Question: On my Android 2.2.2 device the gallery looks really nice. What I would love to do in my own app is to press a button and then show a menu that looks like this:

Is this using any standard Android themes / styles? Does anybody know of an example code to have a menu like this?
Edit:
I figured out that one could mimic this menu with a Dialog. To simplify things I'm not using a ListView in this example, just a single TextView entry for the dialog:
'''
<LinearLayout xmlns:android="http://schemas.android.com/apk/res/android"
android:id="@+id/layout_root"
android:orientation="vertical"
android:layout_width="wrap_content"
android:layout_height="wrap_content"
>
<TextView android:id="@+id/text"
android:layout_width="wrap_content"
android:layout_height="fill_parent"
android:textColor="#FFF"
android:padding="10dp"
/>
</LinearLayout>
'''
Showing the dialog when I press a button:
'''
Dialog dialog = new Dialog(MyActivity.this);
dialog.requestWindowFeature(Window.FEATURE_NO_TITLE);
dialog.setContentView(R.layout.custom_dialog);
TextView text = (TextView) dialog.findViewById(R.id.text);
text.setText("Test option 1");
WindowManager.LayoutParams WMLP = dialog.getWindow().getAttributes();
WMLP.gravity = (Gravity.BOTTOM | Gravity.LEFT);
WMLP.x = 0;
WMLP.y = 0;
dialog.getWindow().setAttributes(WMLP);
dialog.show();
'''
This creates a dialog that comes close to the menu in the picture. I still have two problems, however:
1) How can I draw this little triangle at the bottom of the dialog, like it is done in the picture above?
2) The button that is supposed to open the dialog is positioned horizontally in the middle of the bottom button bar. So when I press it, the dialog should be displayed right above that button.
What I would like to do is this:
'''
WMLP.x = middleButton.getLeft() + (middleButton.getWidth() / 2) - dialog.getWindow().getDecorView().getPaddingLeft() - (WMLP.width / 2);
'''
The problem is, that WMLP.width is -2. I guess the reason is that the layout width is set to "wrap_content" (which is -2) and the actual width is not known at this moment.
So, how can I determine the width of the dialog so that I can position it concentrical over another view?
Update: I finally found a great source for a dialog like this:
<URL>
It's exactly what I wanted and I'm using it in my app now.
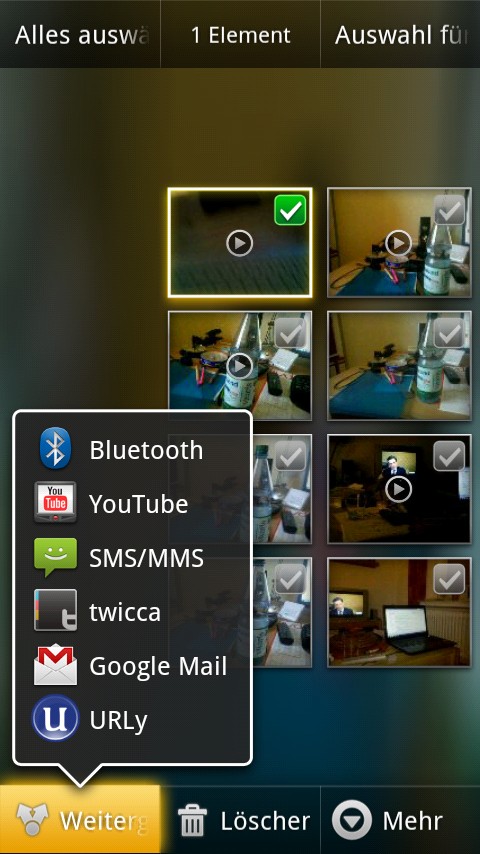
Answer: You can do this by adding a PopupWindow at the current location, for draw this cool menu you are going to need to have the image of this background and the litle arrow to draw too.
Also you should read about the Nine-Path Drawable to get this done.
PS: I already have this done, but with another image.